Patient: sex M, age 57
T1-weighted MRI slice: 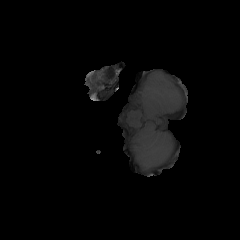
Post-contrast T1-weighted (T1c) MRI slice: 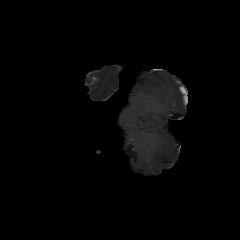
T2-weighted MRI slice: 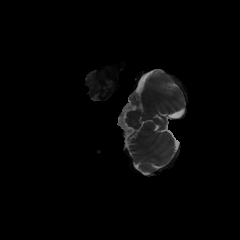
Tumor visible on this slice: no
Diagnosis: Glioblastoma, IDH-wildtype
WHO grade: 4